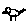
Label: bird